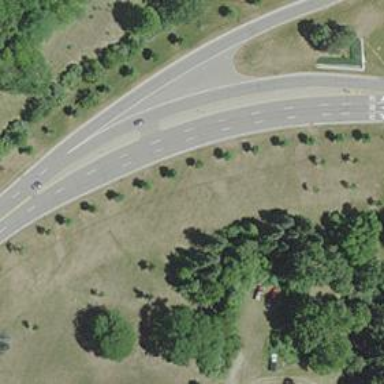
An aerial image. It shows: Tertiary_link road with asphalt surface.